Interaction volume radius: 5 \u00c5
Interaction volume height: 45 \u00c5
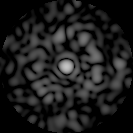
Disorder parameter: 0.8139